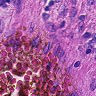
Metastatic tissue present: no